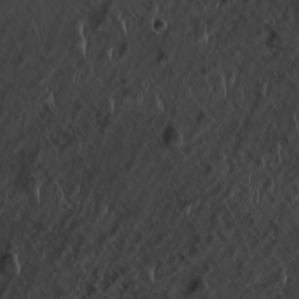
Label: non_frost